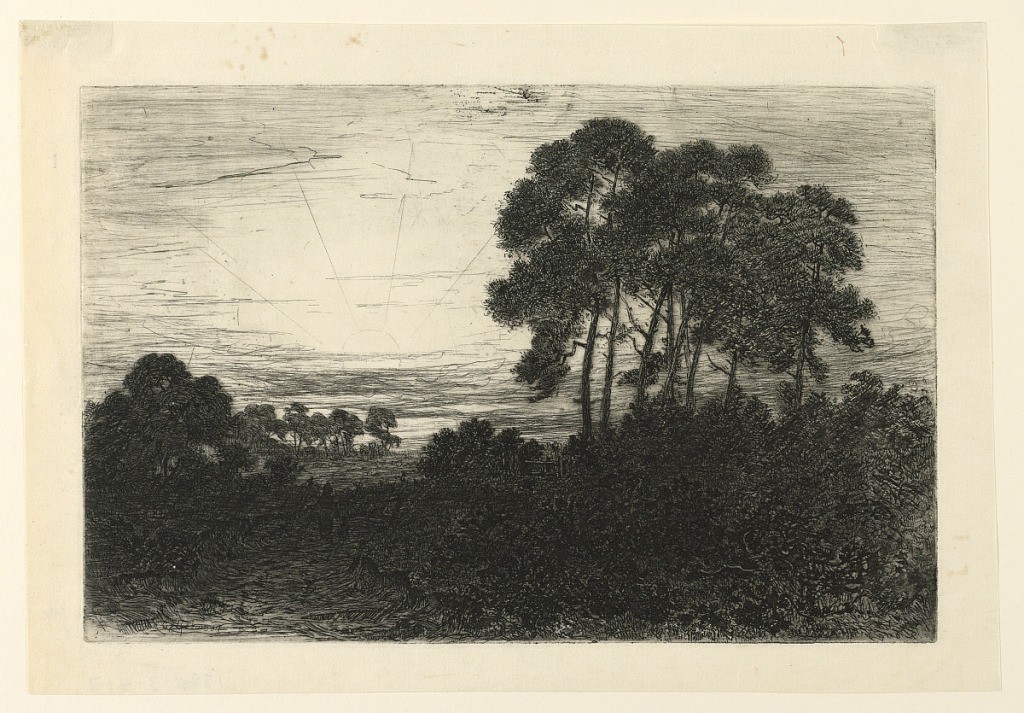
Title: Sunset
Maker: John Charles Robinson, British, 1824 - 1913
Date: ca. 1880
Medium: Etching on mulberry paper
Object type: Print
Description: Landscape at sunset. Bushes in foreground; trees at right foreground and in distance. Inscribed, lower left: "C. Robinson".